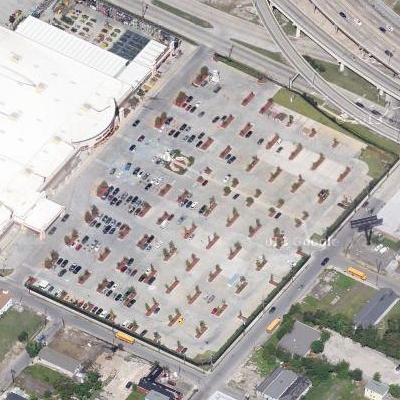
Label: Parking